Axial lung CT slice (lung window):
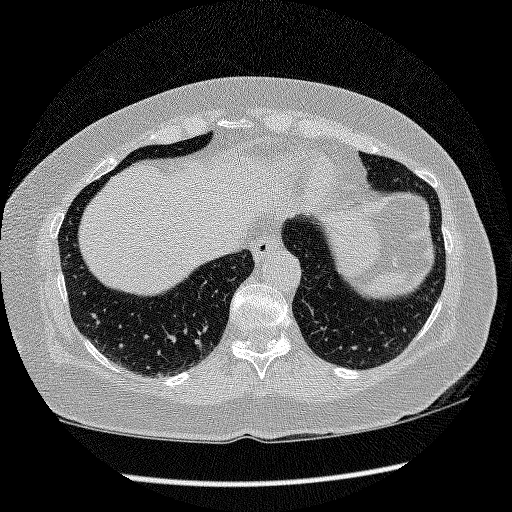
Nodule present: no